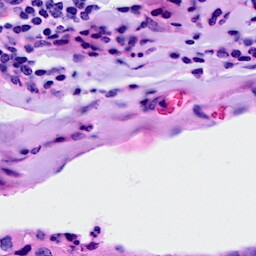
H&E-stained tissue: Breast